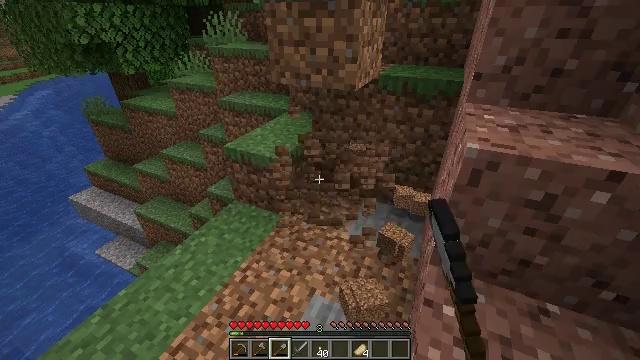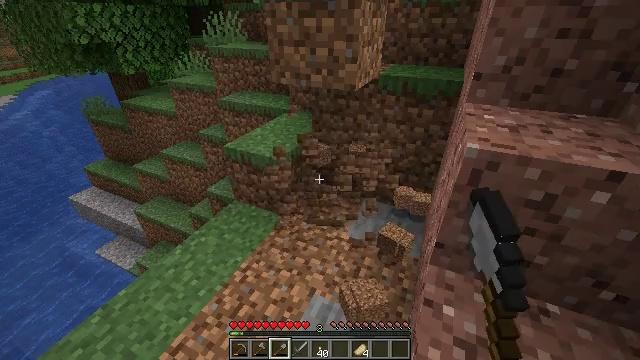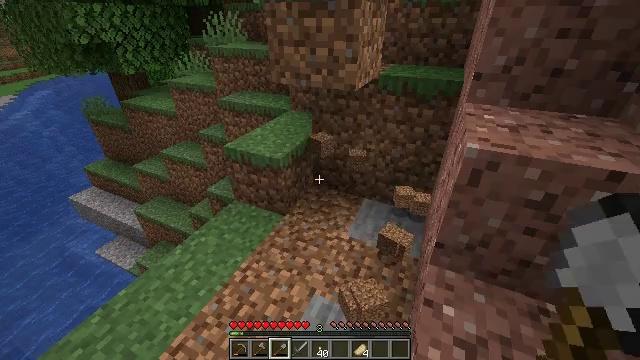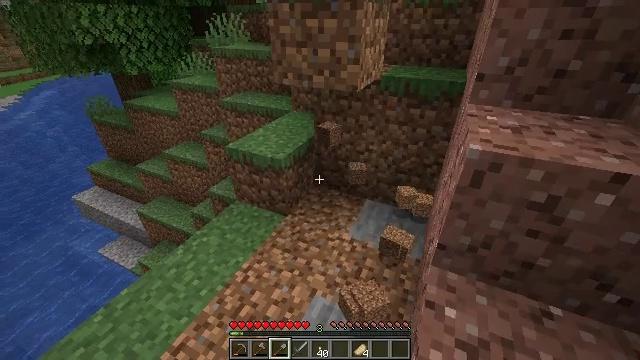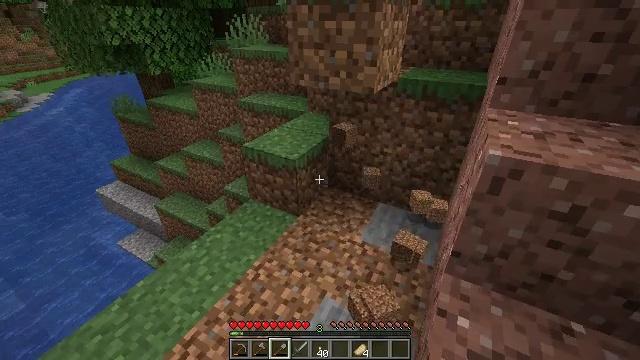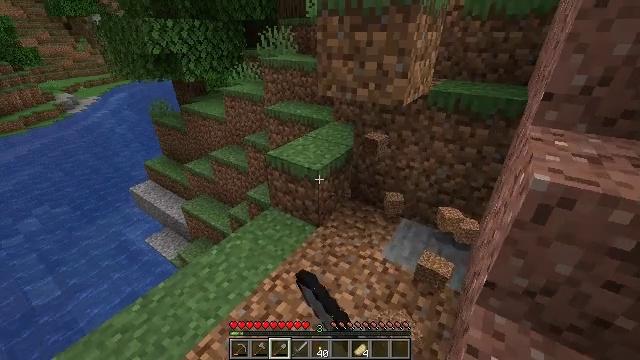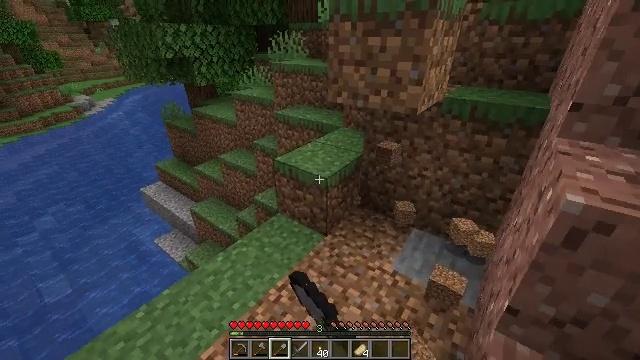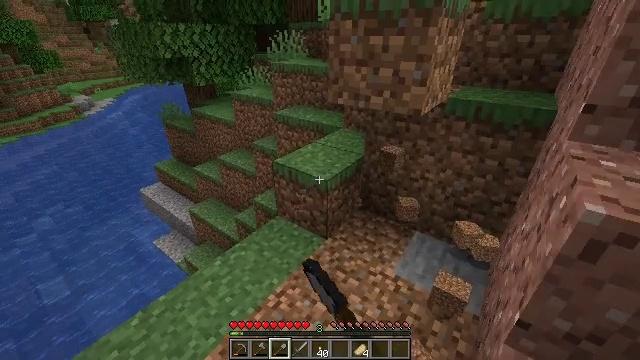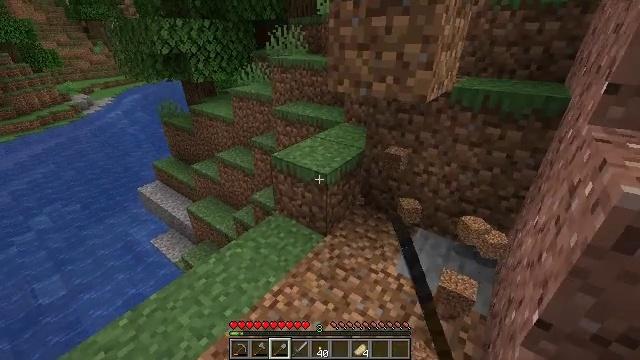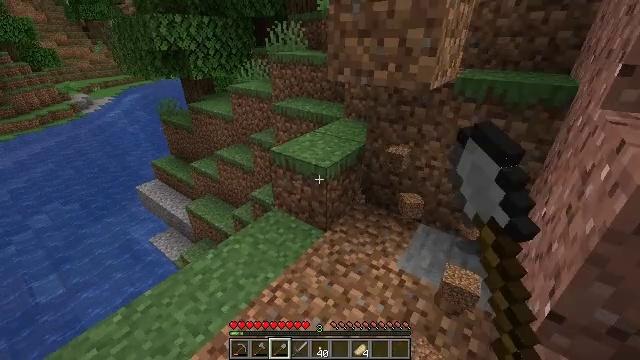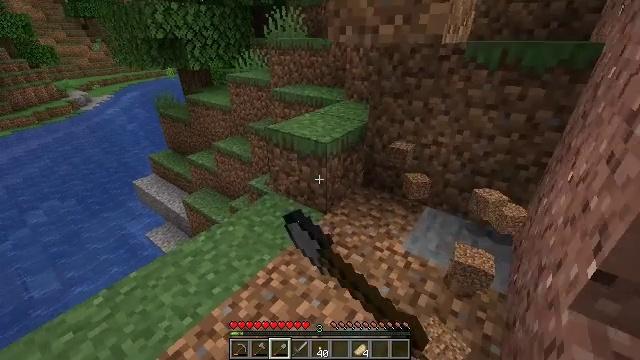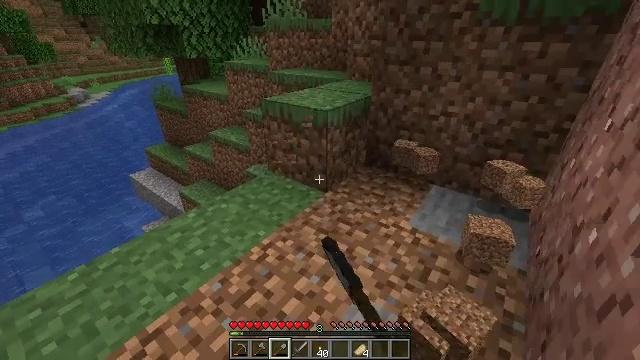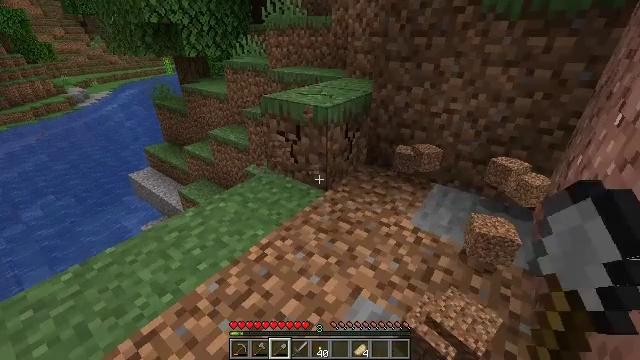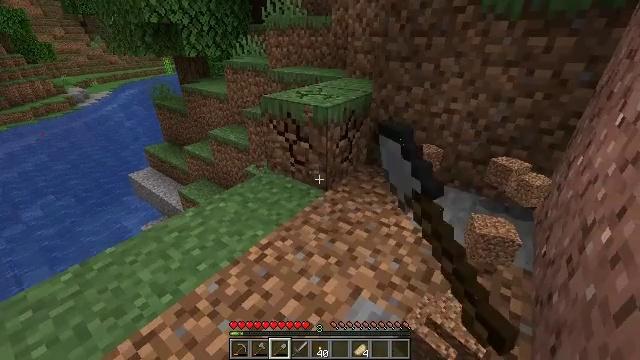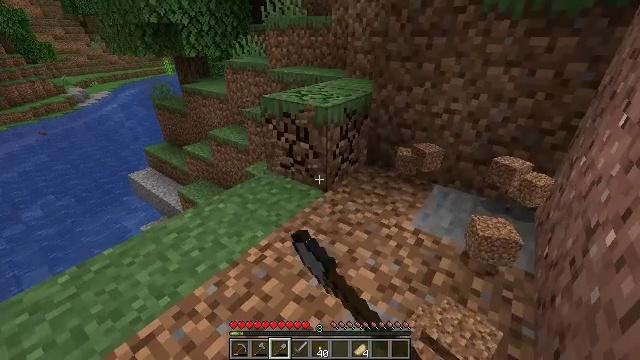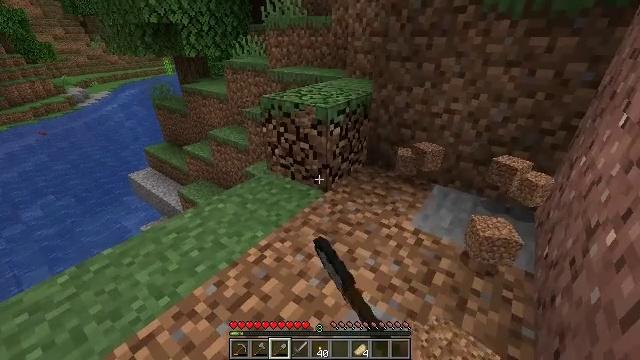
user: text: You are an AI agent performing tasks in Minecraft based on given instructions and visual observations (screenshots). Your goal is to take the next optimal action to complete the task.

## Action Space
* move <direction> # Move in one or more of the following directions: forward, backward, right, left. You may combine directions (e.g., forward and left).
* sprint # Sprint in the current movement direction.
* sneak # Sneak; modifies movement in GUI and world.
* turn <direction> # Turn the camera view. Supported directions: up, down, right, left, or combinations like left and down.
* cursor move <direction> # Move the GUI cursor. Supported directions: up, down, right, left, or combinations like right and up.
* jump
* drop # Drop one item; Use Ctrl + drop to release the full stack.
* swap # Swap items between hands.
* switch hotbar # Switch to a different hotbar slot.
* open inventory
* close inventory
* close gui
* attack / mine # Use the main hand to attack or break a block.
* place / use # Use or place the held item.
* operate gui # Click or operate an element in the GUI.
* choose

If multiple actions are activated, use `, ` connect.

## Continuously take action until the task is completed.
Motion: motion action
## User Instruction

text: Gather grass block for landscaping.
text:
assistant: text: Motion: attack / mine
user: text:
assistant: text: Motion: attack / mine
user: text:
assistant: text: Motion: attack / mine
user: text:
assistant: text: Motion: turn left, attack / mine
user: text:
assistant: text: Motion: move forward, turn left and up, attack / mine
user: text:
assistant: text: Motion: move forward, turn left, attack / mine
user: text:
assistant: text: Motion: attack / mine
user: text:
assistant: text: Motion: attack / mine
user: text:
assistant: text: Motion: attack / mine
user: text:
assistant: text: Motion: attack / mine
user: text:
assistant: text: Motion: attack / mine
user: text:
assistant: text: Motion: attack / mine
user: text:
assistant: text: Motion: attack / mine
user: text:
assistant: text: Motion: attack / mine
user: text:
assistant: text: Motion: attack / mine
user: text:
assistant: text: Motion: attack / mine
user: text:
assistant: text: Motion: turn up, attack / mine
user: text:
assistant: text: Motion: turn up, attack / mine
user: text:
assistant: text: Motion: attack / mine
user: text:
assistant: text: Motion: attack / mine
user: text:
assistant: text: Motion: attack / mine